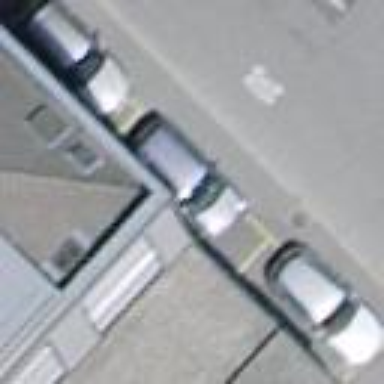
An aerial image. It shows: Street-side parallel parking area.